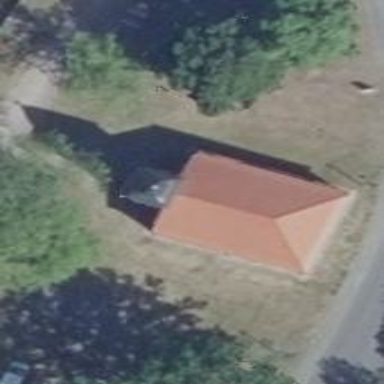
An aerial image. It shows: Historic church building.